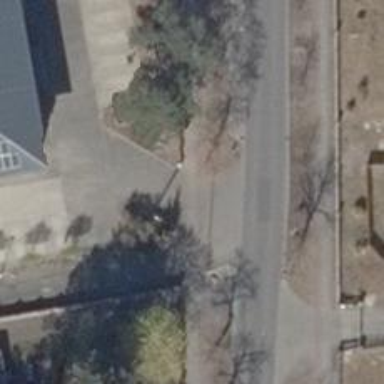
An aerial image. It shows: Driveway leading to service road.